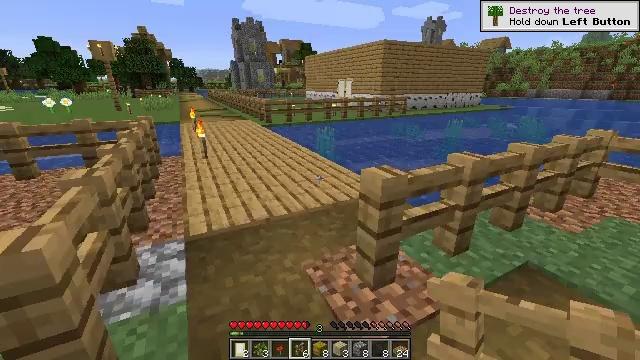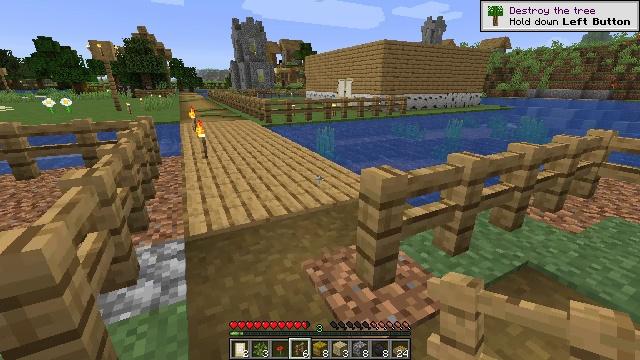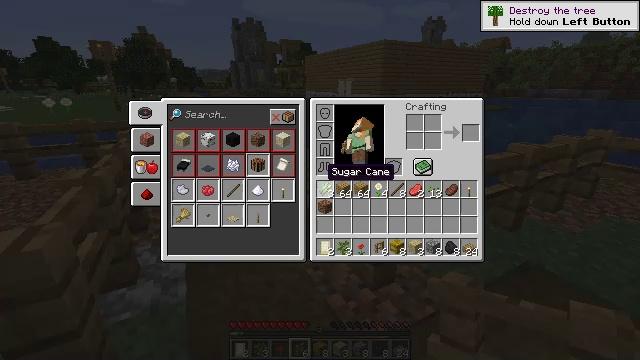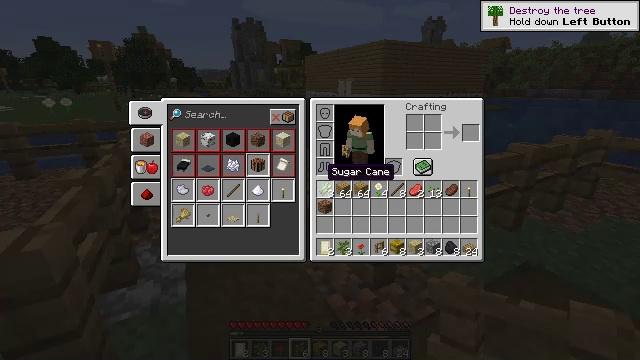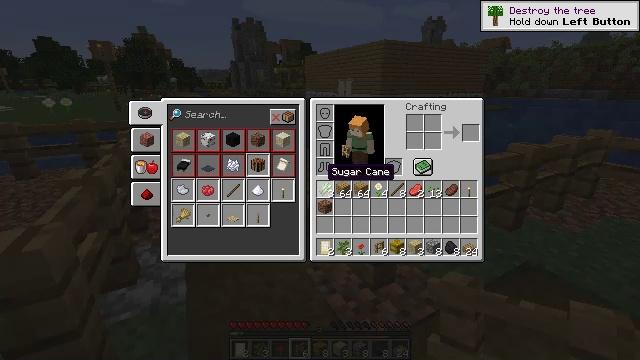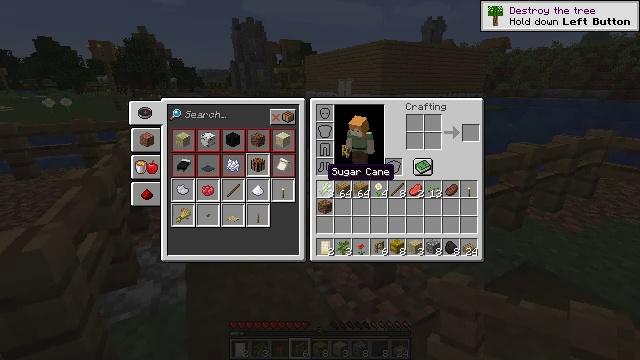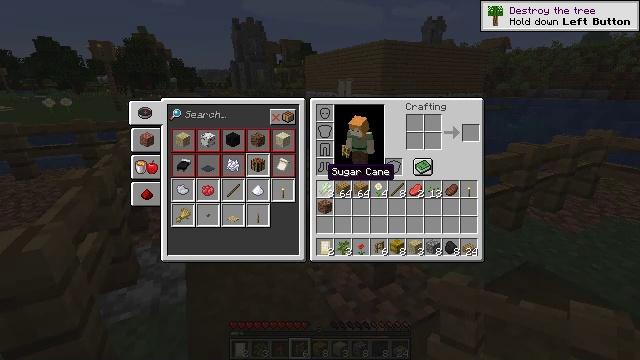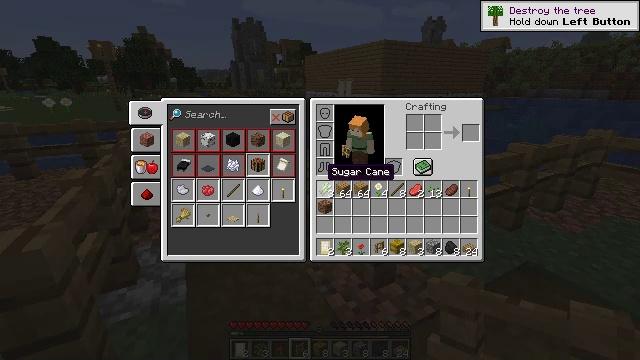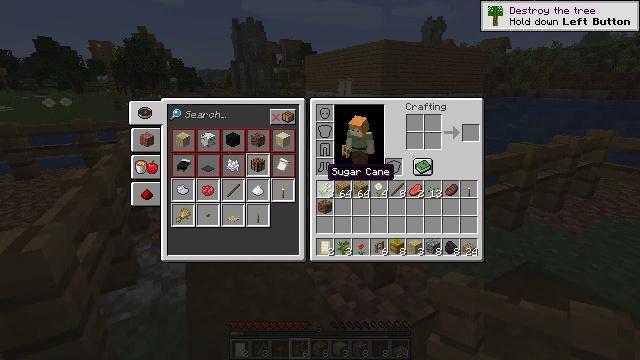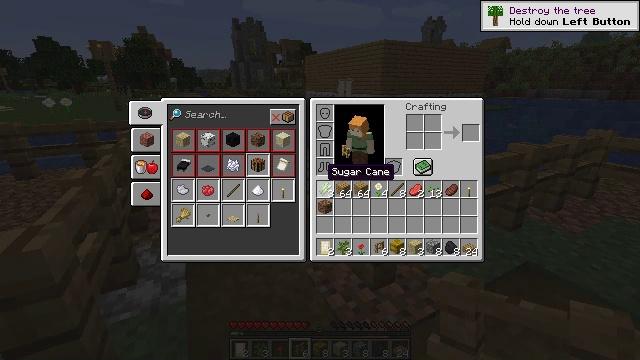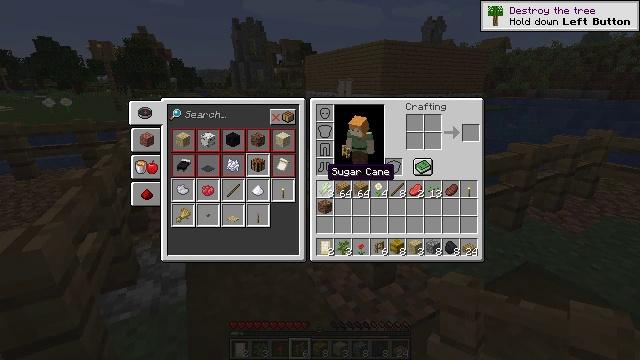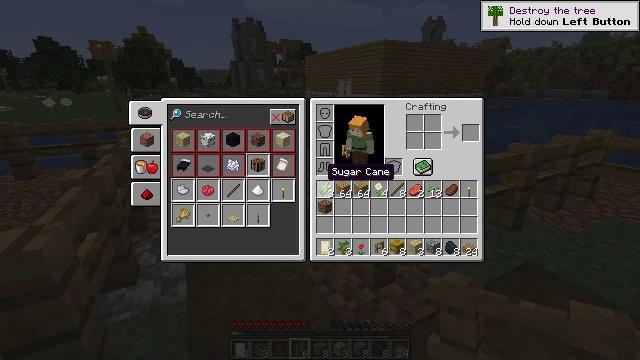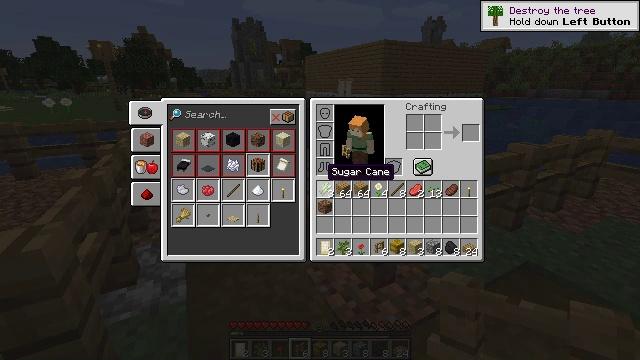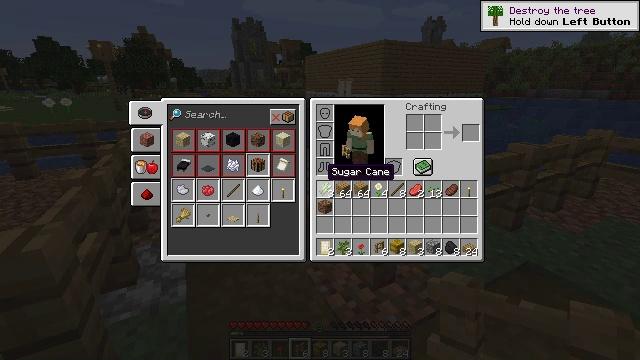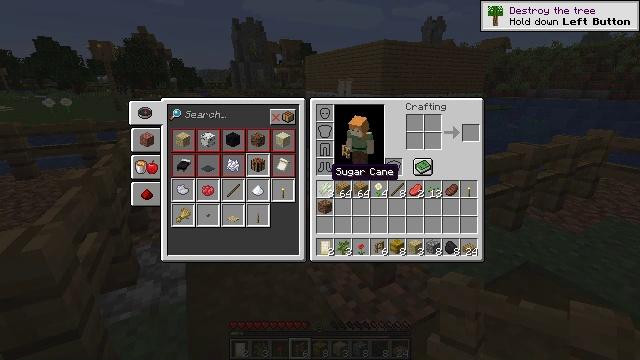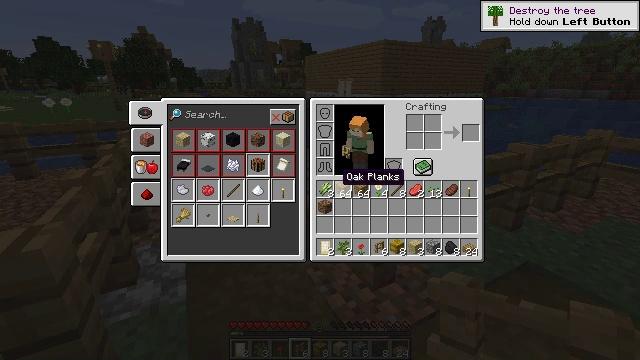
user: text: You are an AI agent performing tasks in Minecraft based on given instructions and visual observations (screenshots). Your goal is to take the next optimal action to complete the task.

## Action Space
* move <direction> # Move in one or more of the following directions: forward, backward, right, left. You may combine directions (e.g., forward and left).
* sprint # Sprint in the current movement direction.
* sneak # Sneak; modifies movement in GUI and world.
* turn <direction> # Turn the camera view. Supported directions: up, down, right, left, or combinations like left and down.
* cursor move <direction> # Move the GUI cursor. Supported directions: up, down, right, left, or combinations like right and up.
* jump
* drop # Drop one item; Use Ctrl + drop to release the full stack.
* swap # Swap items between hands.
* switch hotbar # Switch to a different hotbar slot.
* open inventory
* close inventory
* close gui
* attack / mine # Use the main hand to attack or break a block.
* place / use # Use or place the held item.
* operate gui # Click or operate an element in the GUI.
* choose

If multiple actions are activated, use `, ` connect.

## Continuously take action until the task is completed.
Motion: motion action
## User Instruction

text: Create a birch fence gate with the proper recipe.
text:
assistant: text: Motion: no_op
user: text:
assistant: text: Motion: open inventory
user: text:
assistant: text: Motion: no_op
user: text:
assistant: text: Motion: no_op
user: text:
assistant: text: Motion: no_op
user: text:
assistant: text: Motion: no_op
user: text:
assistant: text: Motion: no_op
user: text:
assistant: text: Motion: no_op
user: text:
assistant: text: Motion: no_op
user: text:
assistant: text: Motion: no_op
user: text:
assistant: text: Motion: no_op
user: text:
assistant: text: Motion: no_op
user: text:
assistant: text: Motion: no_op
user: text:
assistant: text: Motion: no_op
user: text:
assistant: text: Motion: cursor move right
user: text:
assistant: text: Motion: cursor move right
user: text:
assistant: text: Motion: cursor move right
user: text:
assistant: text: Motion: no_op
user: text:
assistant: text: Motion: no_op
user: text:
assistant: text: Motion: no_op
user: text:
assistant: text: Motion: no_op
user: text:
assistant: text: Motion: no_op
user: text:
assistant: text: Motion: no_op
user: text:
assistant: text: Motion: no_op
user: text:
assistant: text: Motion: no_op
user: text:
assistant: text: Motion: cursor move down
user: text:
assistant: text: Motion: cursor move down
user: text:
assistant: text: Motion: no_op
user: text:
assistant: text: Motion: no_op
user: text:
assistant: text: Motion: no_op